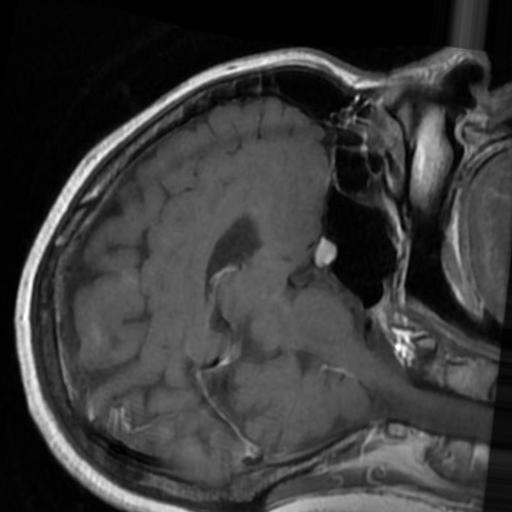
Label: brain_tumor